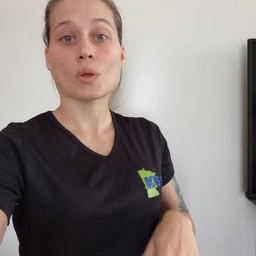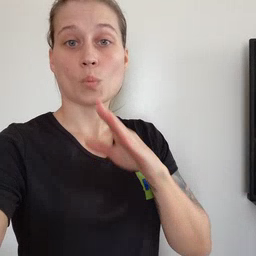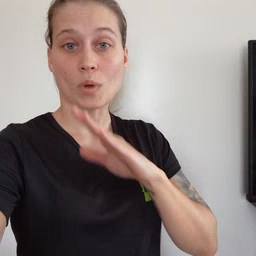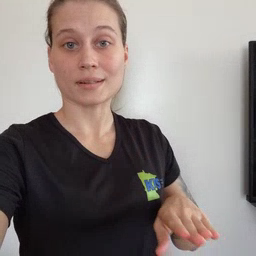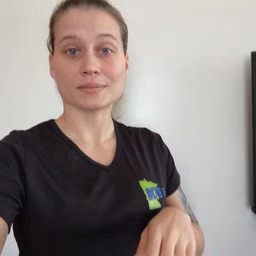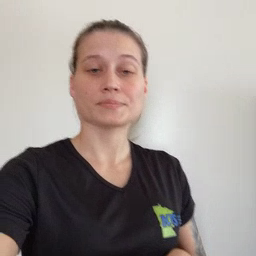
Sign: quiet